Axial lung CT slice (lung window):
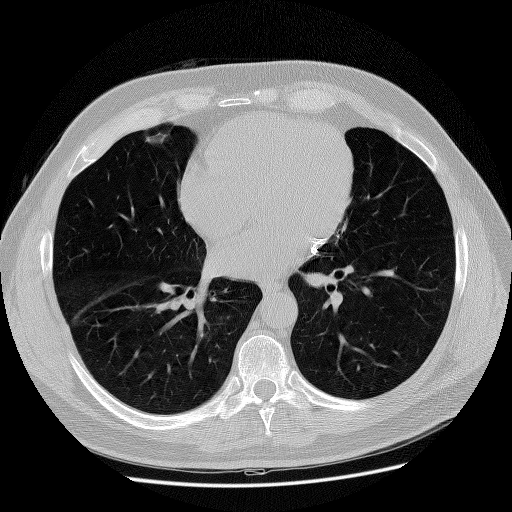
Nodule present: no